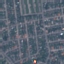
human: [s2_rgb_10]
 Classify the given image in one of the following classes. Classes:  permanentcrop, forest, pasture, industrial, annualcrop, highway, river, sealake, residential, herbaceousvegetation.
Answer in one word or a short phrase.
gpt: Residential